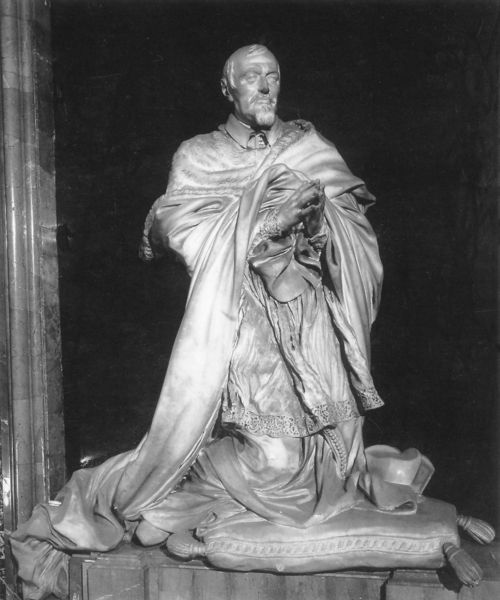
Titel: Denkmal für Kardinal Marzio Ginetti
Künstler: Antonio Raggi
Standort: Rom, S. Andrea della Valle, cappella Ginetti (EU - I - Latium)
Schlagwörter: gott, mann, umhang, hut, marmor, nase, weiss, bart, gesicht, mensch, pelz, sockel, stein, hände, portrait, porträt, gewand, mantel, person, skulptur, statue, bischof, kissen, papst, glatze, robe, antike, religion, knien, kardinal, beten, gebet, rom, gefaltete hände, kniend, troddeln, museum, betend, shwarz, umhand, sockle, papast, nieen